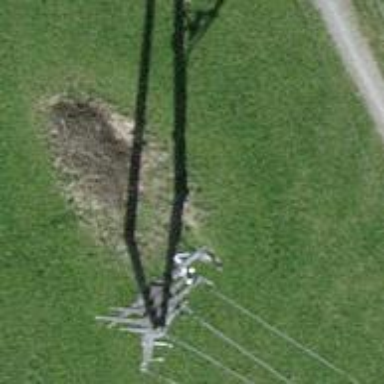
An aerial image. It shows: Power pole.